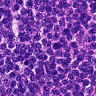
Metastatic tissue present: no